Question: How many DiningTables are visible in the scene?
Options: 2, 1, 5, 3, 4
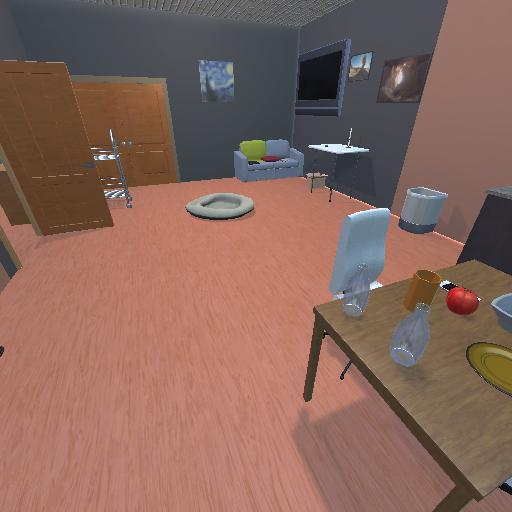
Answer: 2